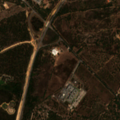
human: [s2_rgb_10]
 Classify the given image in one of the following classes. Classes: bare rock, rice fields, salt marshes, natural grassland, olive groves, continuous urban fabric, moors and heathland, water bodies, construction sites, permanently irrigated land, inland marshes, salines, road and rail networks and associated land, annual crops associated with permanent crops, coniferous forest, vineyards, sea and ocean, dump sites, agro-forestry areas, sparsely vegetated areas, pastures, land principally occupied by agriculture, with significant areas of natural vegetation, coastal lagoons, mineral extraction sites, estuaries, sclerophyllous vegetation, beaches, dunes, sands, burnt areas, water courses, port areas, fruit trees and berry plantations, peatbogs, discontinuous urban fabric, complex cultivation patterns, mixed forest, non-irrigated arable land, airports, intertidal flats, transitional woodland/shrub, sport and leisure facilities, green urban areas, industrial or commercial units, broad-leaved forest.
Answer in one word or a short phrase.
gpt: complex cultivation patterns, coniferous forest, mixed forest, natural grassland, transitional woodland/shrub